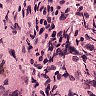
Metastatic tissue present: no